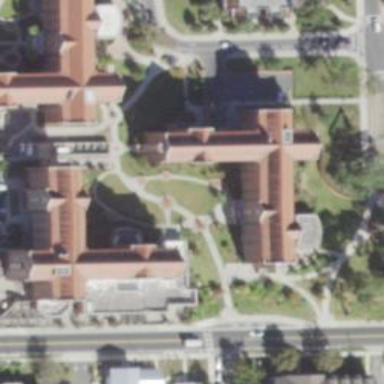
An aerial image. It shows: Dormitory building.